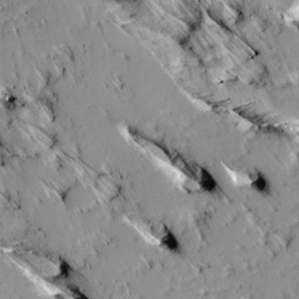
Label: non_frost